Field crop: tomato
Growth stage: 2
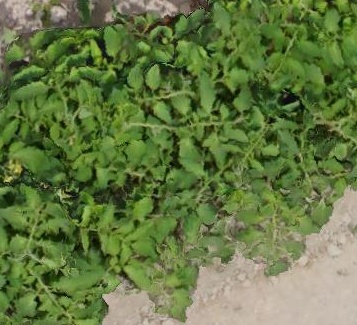
Species: tomato